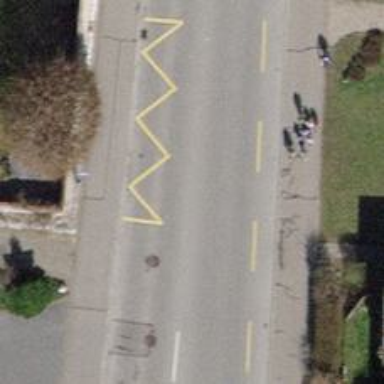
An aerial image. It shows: Public transport stop position.